Question: I want to style the items of a QTreeView, namely increase their top/bottom padding a bit.
This is my snippet:
'''
QTreeView::item
{
padding-top: 8px;
padding-bottom: 8px;
color: red;
}
'''
Unfortunately, this applies the padding to , ie. all top-level items have exactly the same padding as before. I added the "color: red;" just for testing purposes, but the red text color, on the other hand, applies to no matter if top-level or child.
Is there some special qualifier that I am missing? I tried with ':active' and ':has-sibling', but the results were the same for each case.

I am using Qt 4.6.3. I also tried with 4.8, but results are the same.
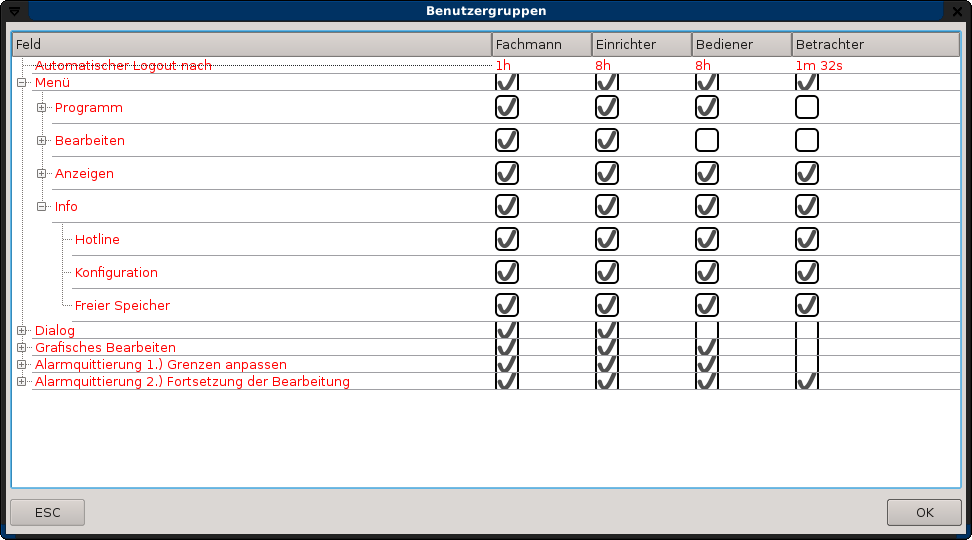
Answer: The problem was with a QStyledItemDelegate subclass I was using on the view. The delegate was only meant to draw horizontal lines for items, and I did reimplement the sizehint function, but upon further inspection, it appeared that the subclass was returning the wrong sizehint.
I therefore went with DanielCastro's advice and just used the virtual sizehint function in the delegate subclass.